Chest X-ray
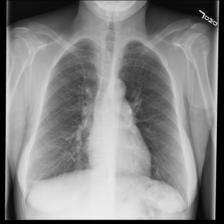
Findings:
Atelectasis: negative
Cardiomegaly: negative
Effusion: negative
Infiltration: negative
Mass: negative
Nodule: negative
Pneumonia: negative
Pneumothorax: negative
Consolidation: negative
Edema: negative
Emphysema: negative
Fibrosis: negative
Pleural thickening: negative
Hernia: negative